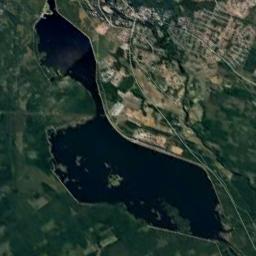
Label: lake